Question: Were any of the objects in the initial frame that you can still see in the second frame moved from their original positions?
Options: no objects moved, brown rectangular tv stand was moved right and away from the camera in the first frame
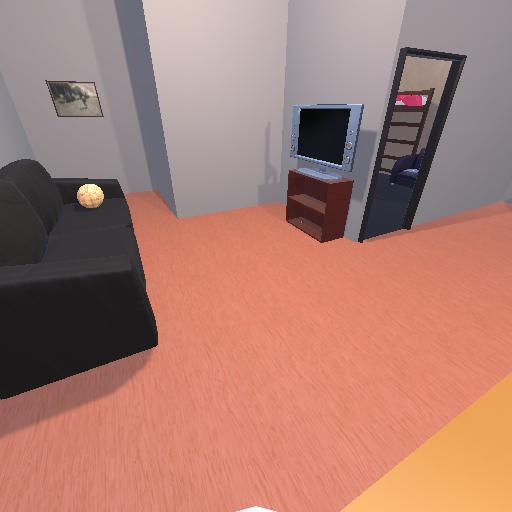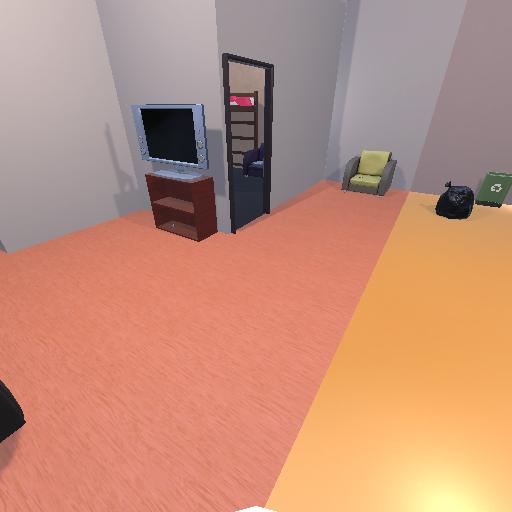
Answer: no objects moved